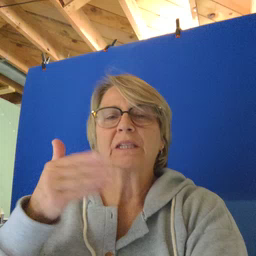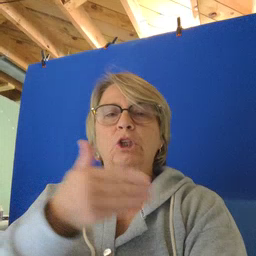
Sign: fish